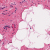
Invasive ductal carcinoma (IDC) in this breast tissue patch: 0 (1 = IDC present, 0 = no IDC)